Field crop: maize
Growth stage: 2
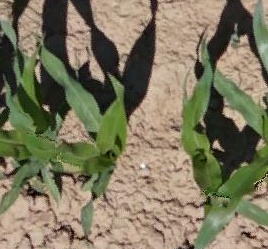
Species: maize